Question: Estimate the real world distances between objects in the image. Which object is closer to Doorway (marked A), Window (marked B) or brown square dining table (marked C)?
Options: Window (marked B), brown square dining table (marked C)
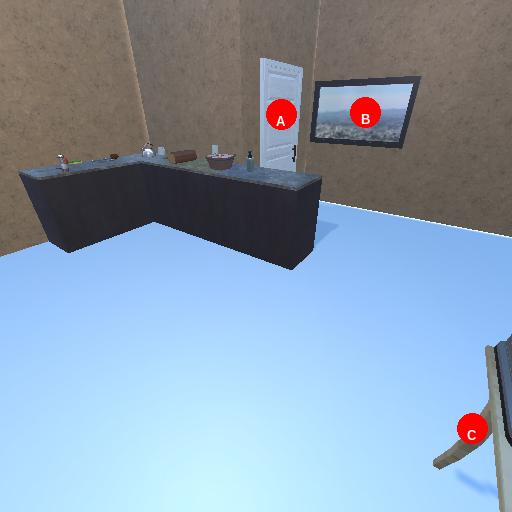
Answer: Window (marked B)